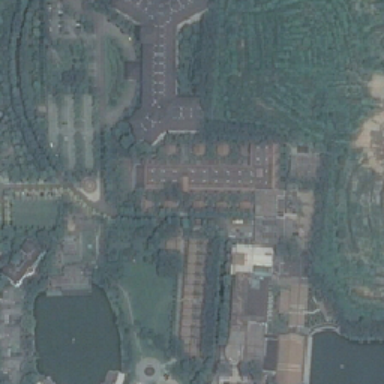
A group of houses are built between the woods and the lawn .